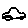
Label: car